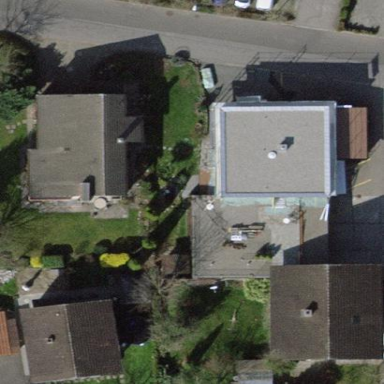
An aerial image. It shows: Detached building with flat roof.